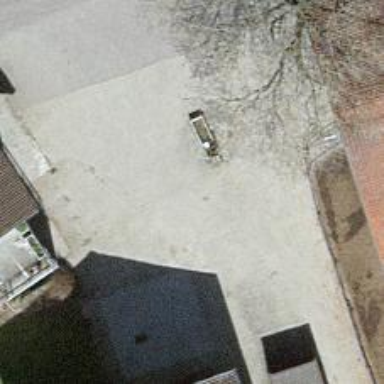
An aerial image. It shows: Farm.